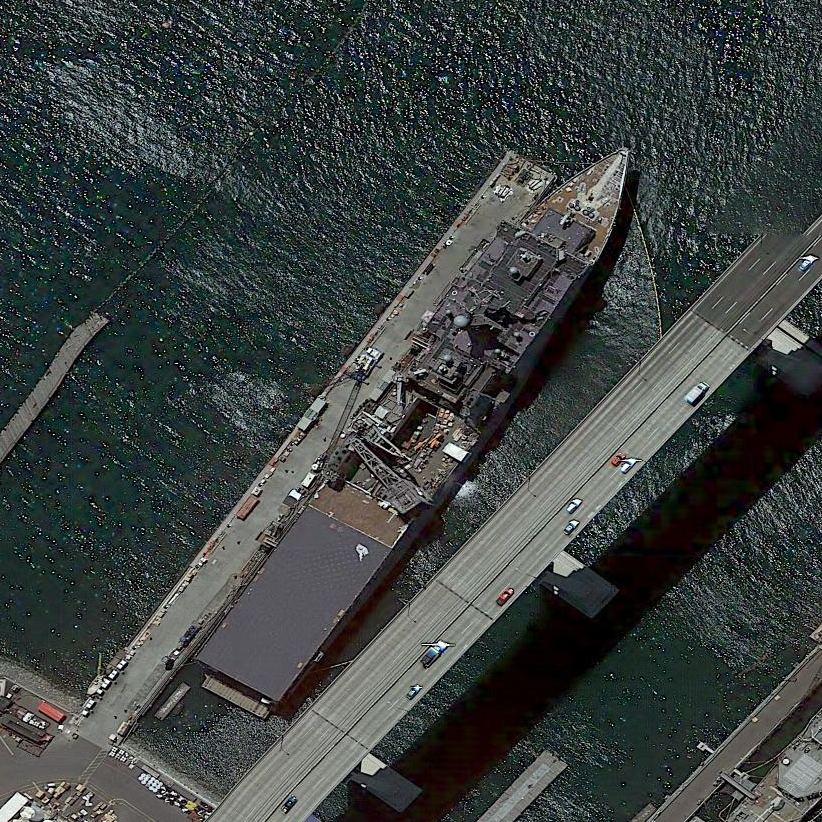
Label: combat